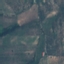
Label: PermanentCrop